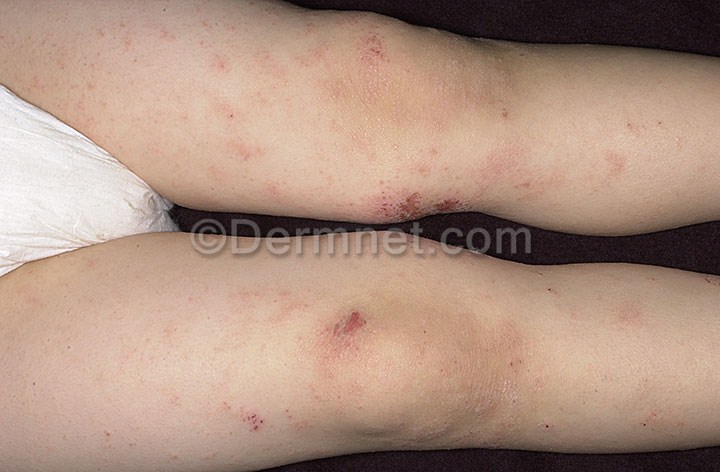
Disease: Atopic Dermatitis Photos